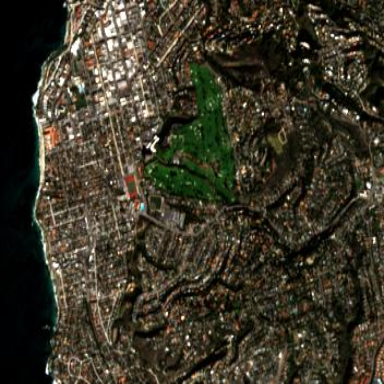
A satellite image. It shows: Golf course surrounded by greenery.